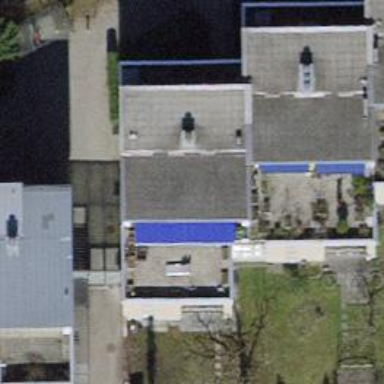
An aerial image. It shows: Modern apartment building with flat skillion roof.